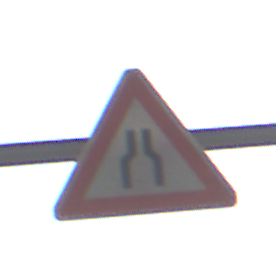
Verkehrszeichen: VerengteFahrbahn
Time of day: SunriseSunset
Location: Roofed (Suburban)
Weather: Clear
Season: NotSpecified
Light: Natural